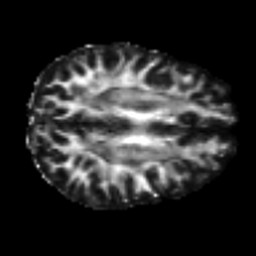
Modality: FA
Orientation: axial
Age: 33
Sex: female
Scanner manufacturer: siemens
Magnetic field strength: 3 T
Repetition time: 7 s
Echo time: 0.0926 s